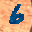
Label: 6